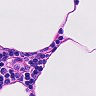
Metastatic tissue present: no